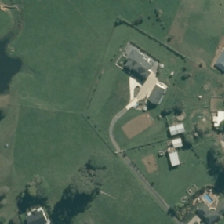
Land cover: urban_build_up